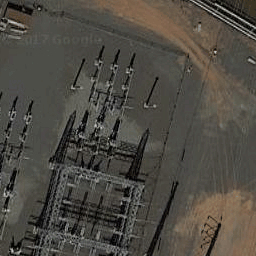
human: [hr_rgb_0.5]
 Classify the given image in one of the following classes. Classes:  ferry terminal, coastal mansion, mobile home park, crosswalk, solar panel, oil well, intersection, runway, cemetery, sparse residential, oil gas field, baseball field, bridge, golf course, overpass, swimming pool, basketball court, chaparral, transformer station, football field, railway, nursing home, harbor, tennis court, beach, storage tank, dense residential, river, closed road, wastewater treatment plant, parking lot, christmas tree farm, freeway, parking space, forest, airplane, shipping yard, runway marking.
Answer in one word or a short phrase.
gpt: transformer station